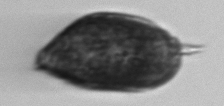
Label: Prorocentrum_micans